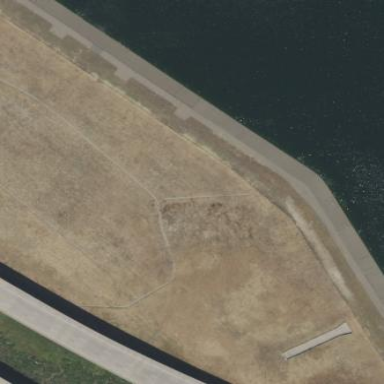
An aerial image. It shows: Dam along waterway.